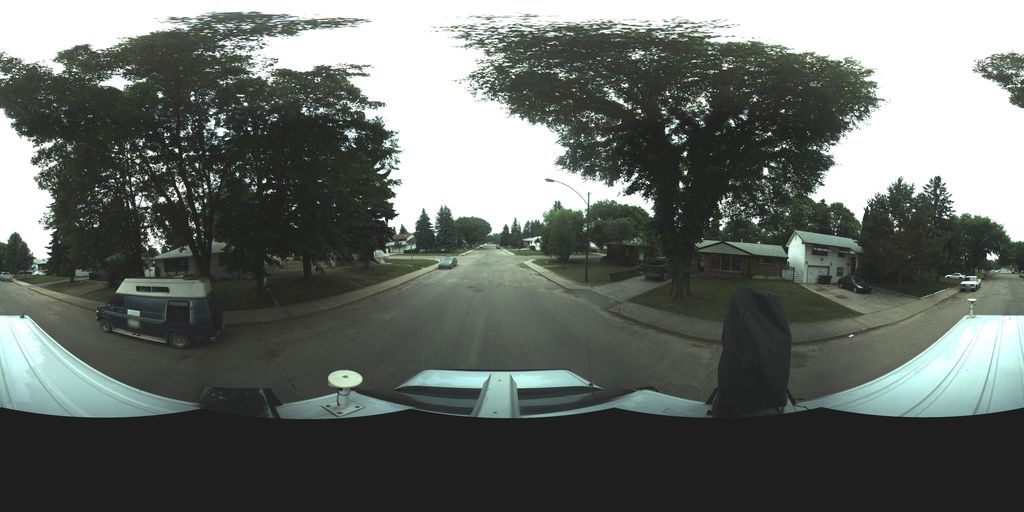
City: saskatoon